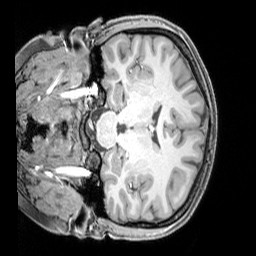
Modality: T1w
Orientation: coronal
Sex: female
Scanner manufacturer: siemens
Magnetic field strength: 3 T
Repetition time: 2.3 s
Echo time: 0.00226 s